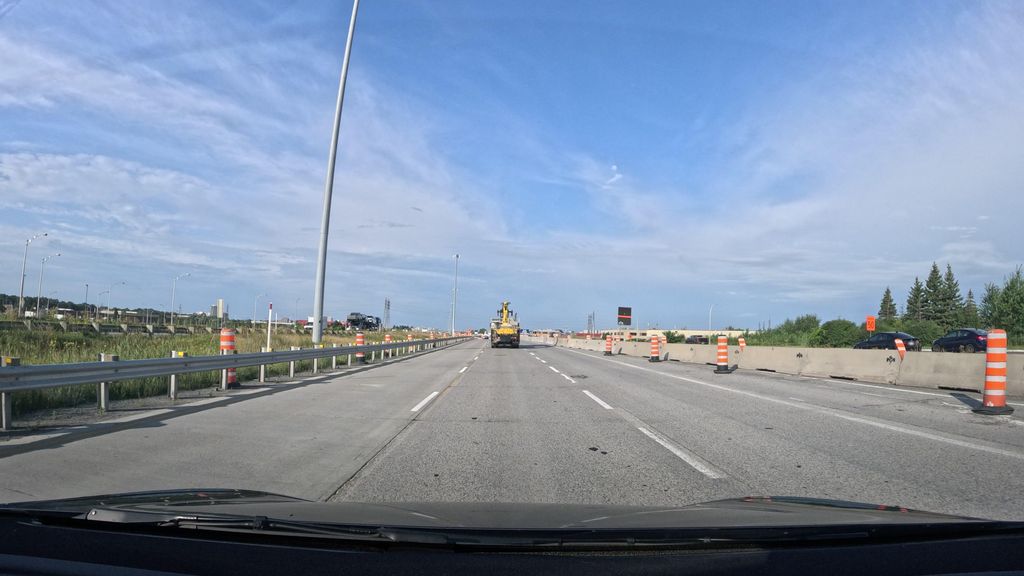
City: montreal